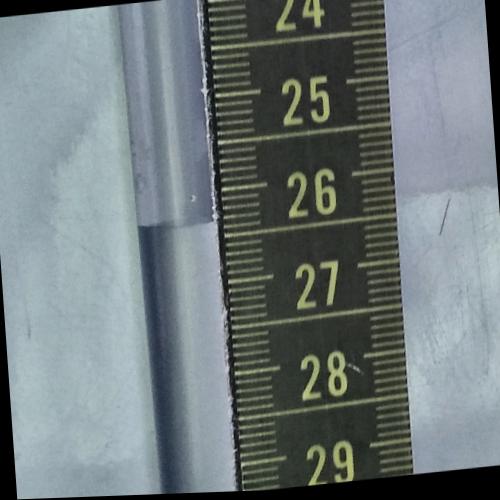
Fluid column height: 26.3 cm